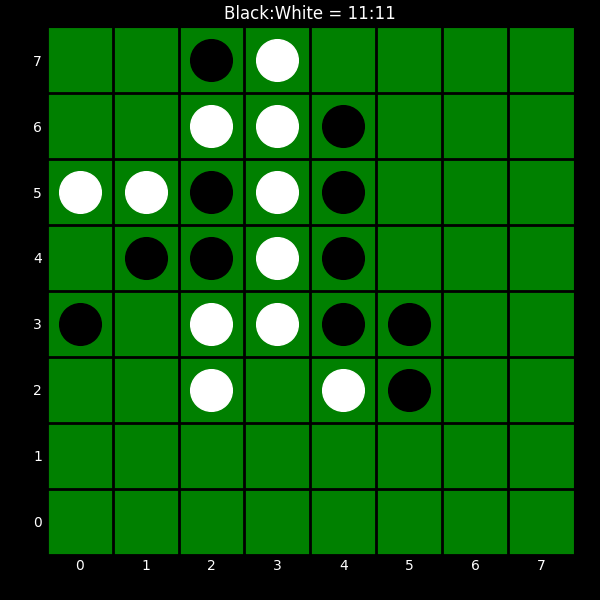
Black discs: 11
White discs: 11